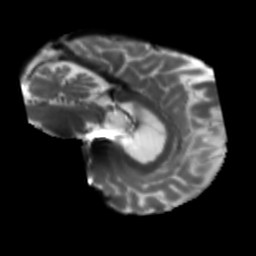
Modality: T2w
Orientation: sagittal
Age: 75
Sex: male
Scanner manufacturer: siemens
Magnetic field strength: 3 T
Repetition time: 5.25 s
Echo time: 0.08 s